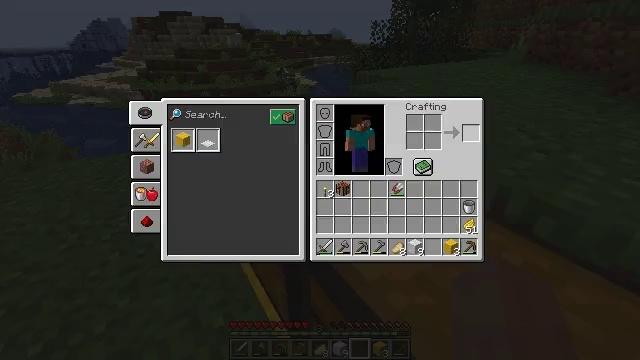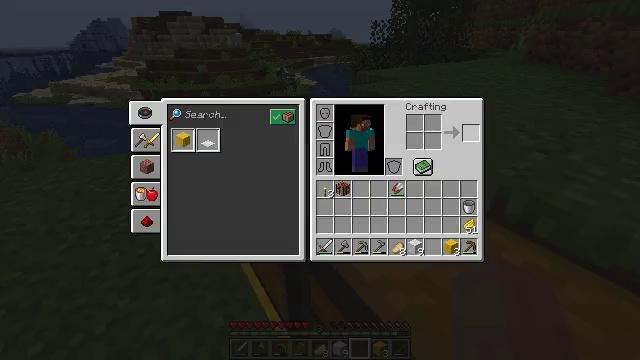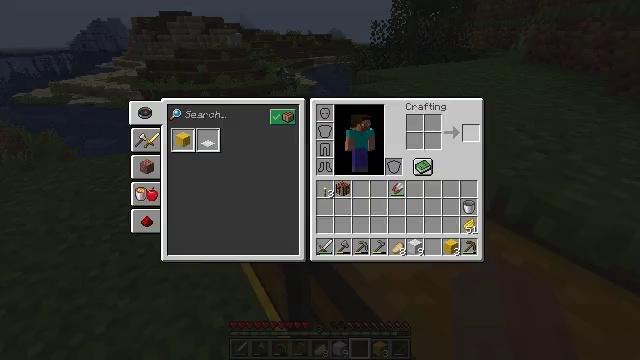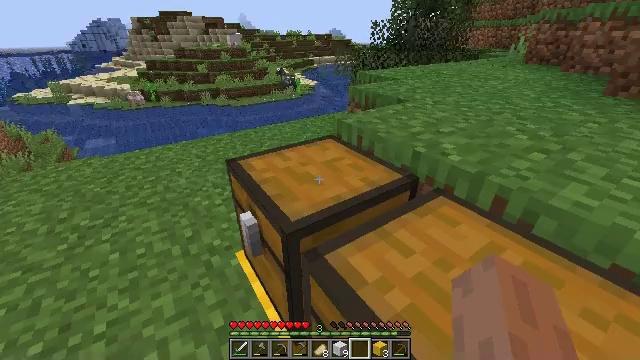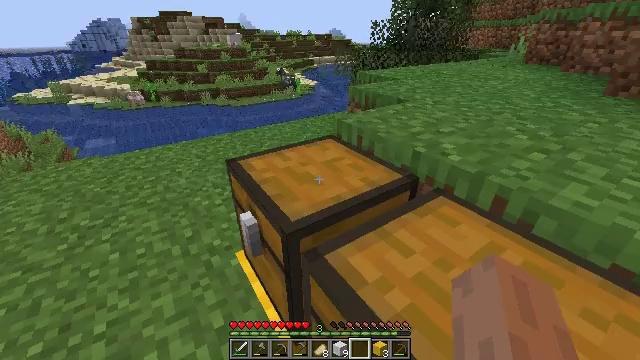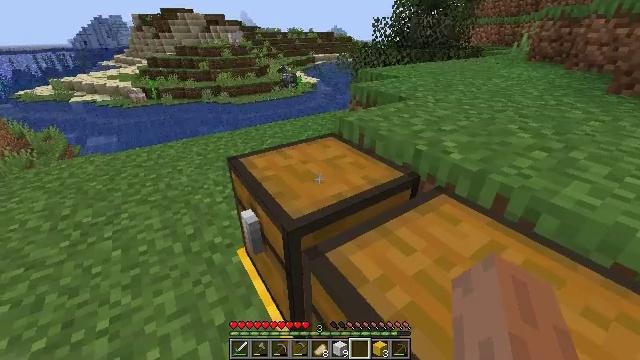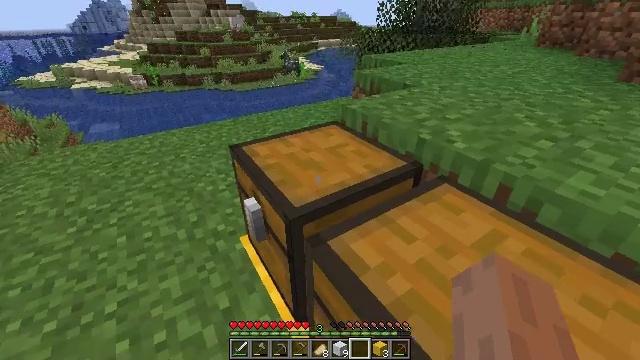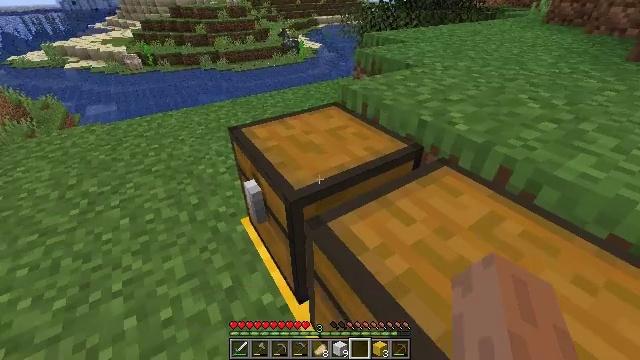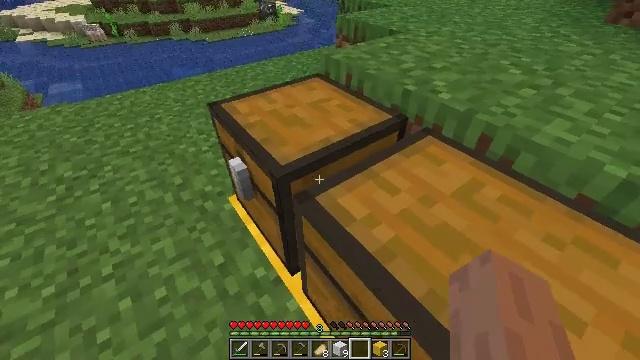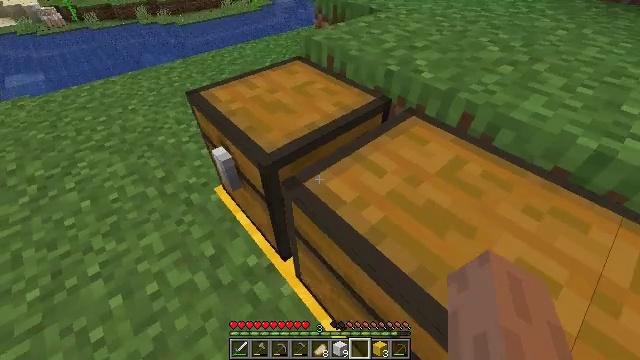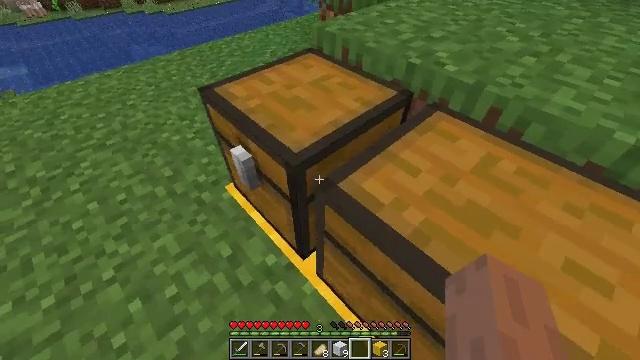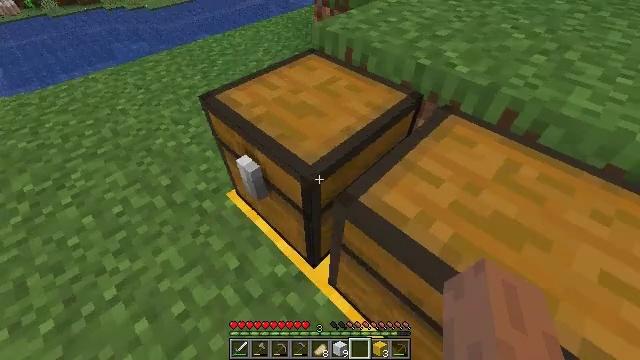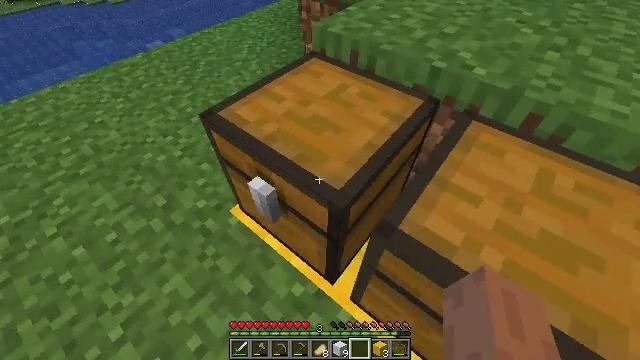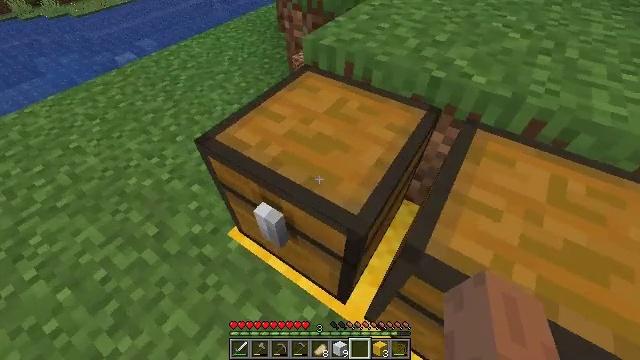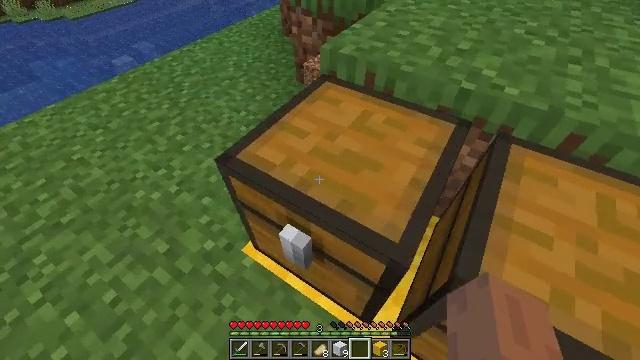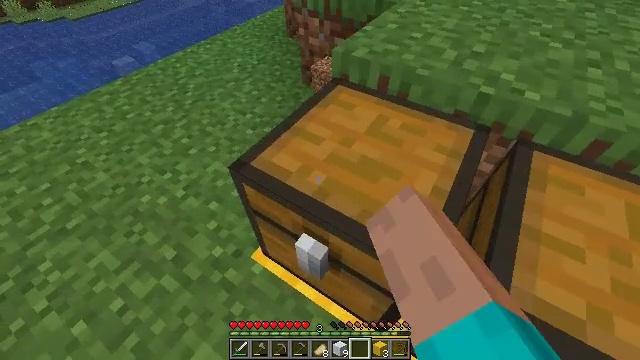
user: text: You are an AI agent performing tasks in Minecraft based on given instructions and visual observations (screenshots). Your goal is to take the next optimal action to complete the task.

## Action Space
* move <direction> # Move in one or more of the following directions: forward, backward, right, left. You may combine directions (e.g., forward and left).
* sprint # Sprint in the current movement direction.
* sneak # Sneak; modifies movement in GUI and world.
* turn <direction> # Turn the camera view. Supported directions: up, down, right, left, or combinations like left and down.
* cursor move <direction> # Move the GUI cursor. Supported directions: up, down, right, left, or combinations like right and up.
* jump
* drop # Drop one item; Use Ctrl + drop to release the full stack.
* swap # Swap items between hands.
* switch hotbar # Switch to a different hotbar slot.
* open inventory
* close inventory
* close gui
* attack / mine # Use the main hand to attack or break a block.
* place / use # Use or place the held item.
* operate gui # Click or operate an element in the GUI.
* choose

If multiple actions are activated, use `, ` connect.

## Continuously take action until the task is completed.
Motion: motion action
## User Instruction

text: Use the crafting table to make yellow wool with white wool and yellow dye.
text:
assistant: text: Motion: open gui
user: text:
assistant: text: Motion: no_op
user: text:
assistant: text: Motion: no_op
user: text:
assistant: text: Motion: close gui
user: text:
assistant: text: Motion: no_op
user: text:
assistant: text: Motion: turn down
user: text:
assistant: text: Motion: turn down
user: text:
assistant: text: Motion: turn right and down
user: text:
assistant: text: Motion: move left, turn right and down
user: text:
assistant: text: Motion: move forward and move left, turn right and down
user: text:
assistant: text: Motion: move forward and move left, turn right and down
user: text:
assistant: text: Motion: move forward and move left, turn right and down
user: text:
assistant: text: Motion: move forward and move left, turn right
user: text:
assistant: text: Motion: use / place
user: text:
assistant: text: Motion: use / place
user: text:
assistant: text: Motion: use / place
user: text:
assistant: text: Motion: use / place
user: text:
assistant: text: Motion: no_op
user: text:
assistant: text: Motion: open gui
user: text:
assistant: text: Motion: no_op
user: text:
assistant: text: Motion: no_op
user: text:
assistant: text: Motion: cursor move right and down
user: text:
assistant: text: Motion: cursor move right and down
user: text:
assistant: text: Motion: cursor move right
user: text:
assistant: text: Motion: sneak, cursor move right
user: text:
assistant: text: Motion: sneak
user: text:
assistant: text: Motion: sneak
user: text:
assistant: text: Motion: sneak, cursor move down
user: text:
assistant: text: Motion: sneak
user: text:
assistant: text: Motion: sneak